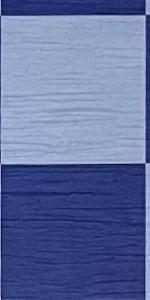
Label: Empty